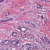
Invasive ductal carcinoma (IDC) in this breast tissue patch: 1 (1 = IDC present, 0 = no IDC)